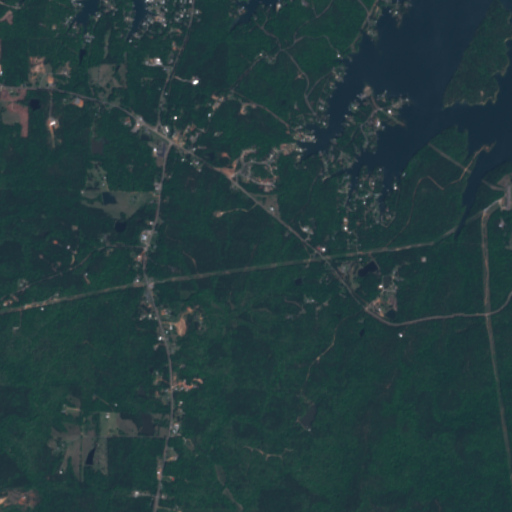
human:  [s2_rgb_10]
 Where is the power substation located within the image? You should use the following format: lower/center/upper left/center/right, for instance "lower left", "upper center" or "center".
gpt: The power substation is located in the center right of the image.
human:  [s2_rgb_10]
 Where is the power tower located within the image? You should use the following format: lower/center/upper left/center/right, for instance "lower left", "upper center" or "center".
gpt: The power tower is located in the lower right of the image.
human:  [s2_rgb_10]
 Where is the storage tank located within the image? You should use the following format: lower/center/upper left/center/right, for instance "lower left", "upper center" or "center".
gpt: The storage tank is located in the center right of the image.
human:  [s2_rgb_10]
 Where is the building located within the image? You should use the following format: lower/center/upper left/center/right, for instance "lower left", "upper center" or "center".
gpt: The building is located in the center right of the image.
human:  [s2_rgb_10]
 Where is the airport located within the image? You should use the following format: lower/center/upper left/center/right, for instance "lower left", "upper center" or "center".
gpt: There is no airport in the image.